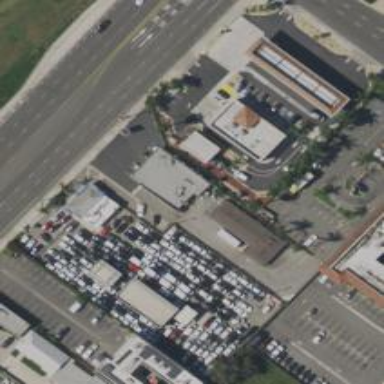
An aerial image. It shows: Retail area.